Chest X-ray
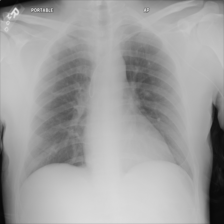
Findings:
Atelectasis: negative
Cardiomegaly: negative
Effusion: negative
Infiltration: negative
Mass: negative
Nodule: negative
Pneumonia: negative
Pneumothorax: negative
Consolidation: negative
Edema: negative
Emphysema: negative
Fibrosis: negative
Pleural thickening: negative
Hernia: negative